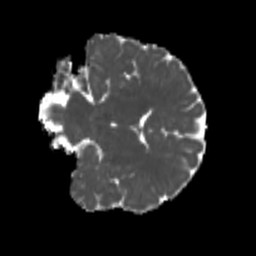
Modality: MD
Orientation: coronal
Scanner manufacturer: siemens
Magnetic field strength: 3 T
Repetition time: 4 s
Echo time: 0.0594 s